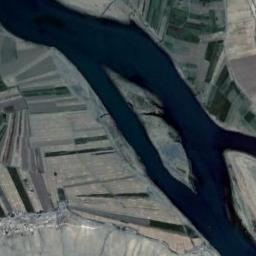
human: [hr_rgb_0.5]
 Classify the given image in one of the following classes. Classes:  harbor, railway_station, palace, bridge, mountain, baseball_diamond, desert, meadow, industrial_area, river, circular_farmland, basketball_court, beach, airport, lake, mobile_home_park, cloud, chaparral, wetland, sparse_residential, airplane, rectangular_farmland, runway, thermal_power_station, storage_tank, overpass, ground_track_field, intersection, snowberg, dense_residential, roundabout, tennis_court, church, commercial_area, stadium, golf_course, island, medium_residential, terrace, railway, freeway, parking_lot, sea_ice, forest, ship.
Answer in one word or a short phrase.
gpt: river